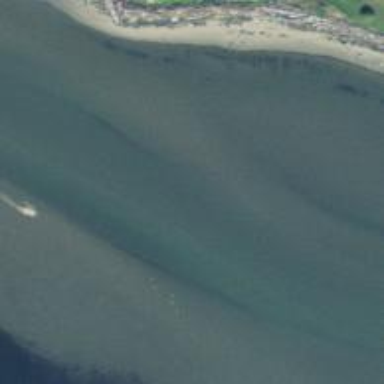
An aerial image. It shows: Picturesque coastline scene.